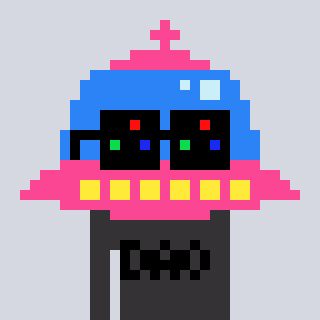
a pixel art character with square black sunglasses, a ufo-shaped head and a grayscale-colored body on a cool background